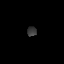
Tissue: prostate
Cell type: T cells
Senescence score: 0.8742
Nuclear area (px): 88
Mean DAPI intensity: 58.682